Field crop: maize
Growth stage: 1
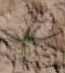
Species: salsola